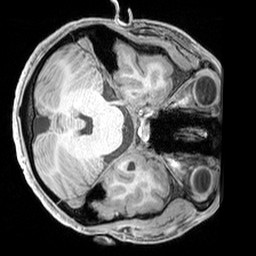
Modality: T1w
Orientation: axial
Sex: male
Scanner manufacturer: siemens
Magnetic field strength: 3 T
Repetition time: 2.3 s
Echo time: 0.00226 s